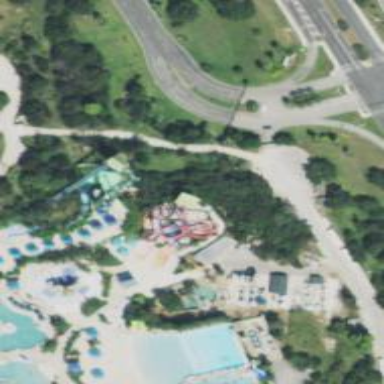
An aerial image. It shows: Water slide attraction.